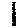
Label: zigzag